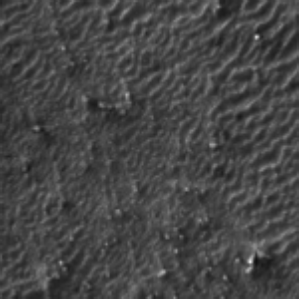
Label: frost